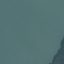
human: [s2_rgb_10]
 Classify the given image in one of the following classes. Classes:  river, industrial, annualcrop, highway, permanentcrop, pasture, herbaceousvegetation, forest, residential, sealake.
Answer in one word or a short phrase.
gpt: SeaLake